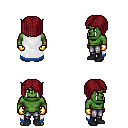
a pixel art fantasy rpg character, male body template, orc, green skin, white trimmed cape, metal pants, brunette pageboy hairstyle, gold gloves, black shoes, four views (front, back, left, right), 2x2 character sprite sheet, small pixel art, hard edges, no anti-aliasing